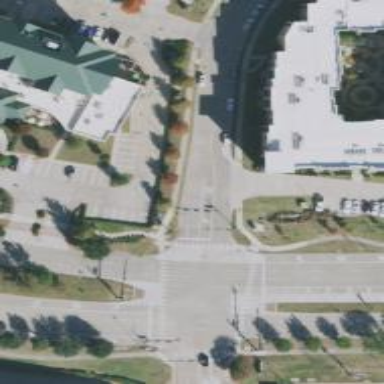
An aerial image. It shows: Crossing footway with zebra markings.